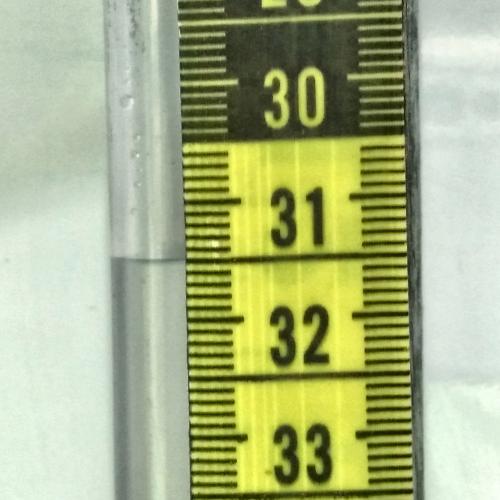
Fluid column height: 31.5 cm